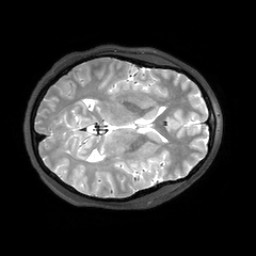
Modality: T2w
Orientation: axial
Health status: healthy
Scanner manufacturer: philips
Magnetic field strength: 3 T
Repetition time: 2.5 s
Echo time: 0.1832 s